Aerial crown-view tile of a tropical tree (Barro Colorado Island, Panama), acquired 20240918:
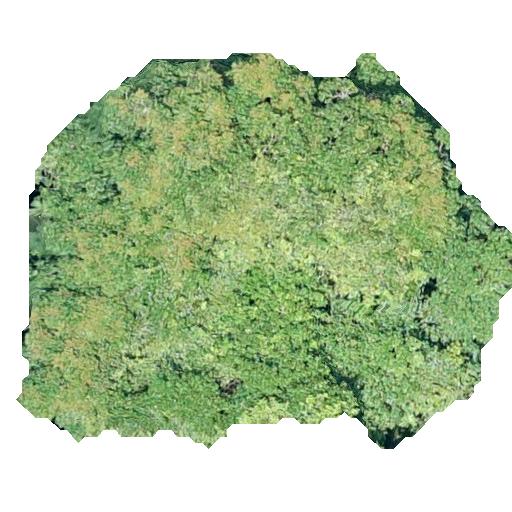
Species: Hura crepitans
GBIF accepted scientific name: Hura crepitans
Crown area: 240.937 m²